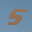
Label: 5